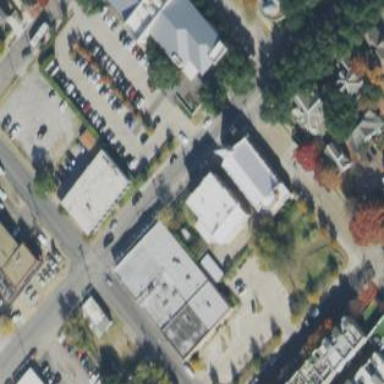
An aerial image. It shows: Commercial building.